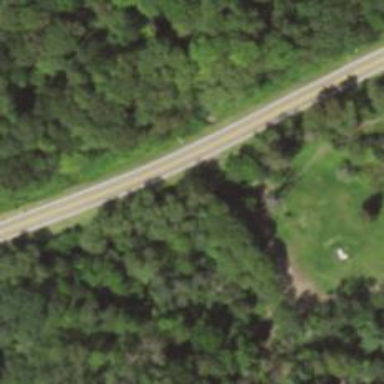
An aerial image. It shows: Abandoned road with bridge.